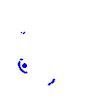
Particle: pion